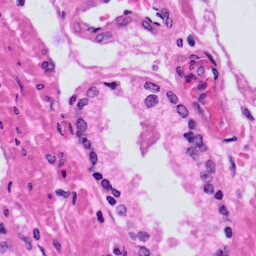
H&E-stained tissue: Prostate